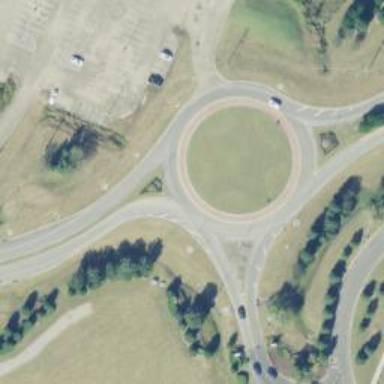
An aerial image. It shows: Secondary road around roundabout.